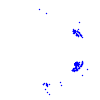
Particle: electron